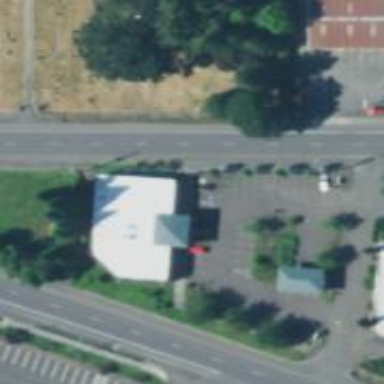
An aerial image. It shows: Parking space.